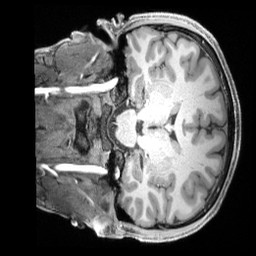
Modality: T1w
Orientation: coronal
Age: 28
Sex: male
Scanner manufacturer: siemens
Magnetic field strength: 3 T
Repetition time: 2.4 s
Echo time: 0.00222 s